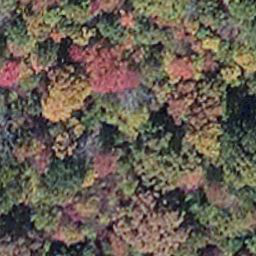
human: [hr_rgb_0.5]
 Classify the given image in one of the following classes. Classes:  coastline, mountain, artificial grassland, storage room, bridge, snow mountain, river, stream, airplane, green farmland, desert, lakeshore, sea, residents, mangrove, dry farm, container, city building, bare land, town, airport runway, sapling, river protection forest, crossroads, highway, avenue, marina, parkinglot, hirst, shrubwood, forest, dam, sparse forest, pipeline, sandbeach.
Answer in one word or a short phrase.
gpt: mangrove